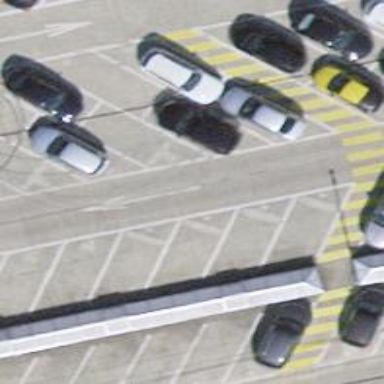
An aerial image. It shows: Multi-storey parking facility.